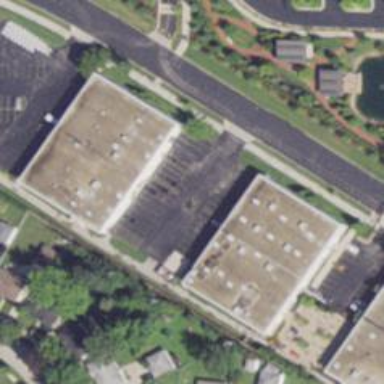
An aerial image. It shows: Office building.